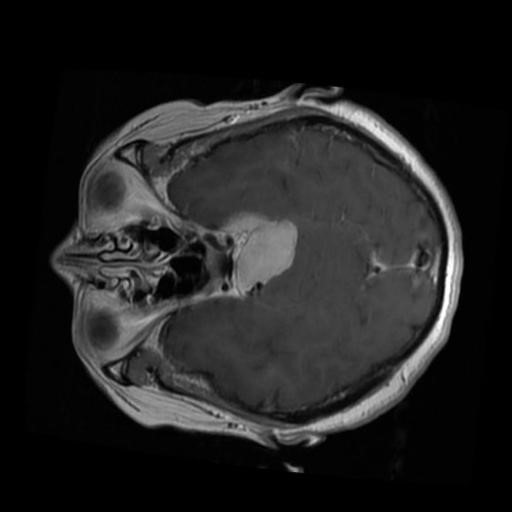
Label: brain_menin